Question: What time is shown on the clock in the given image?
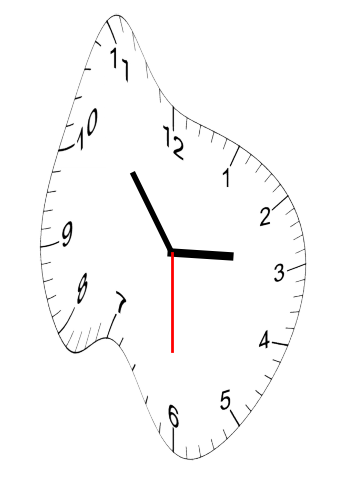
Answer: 02:53:30